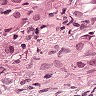
Metastatic tissue present: yes